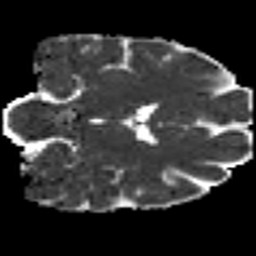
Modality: MD
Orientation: coronal
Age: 25
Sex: male
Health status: healthy
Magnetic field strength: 3 T
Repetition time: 8.4 s
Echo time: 0.0926 s